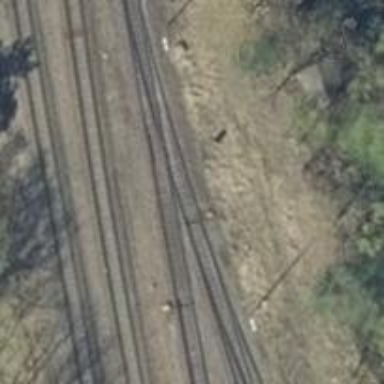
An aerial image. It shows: Railway switch.